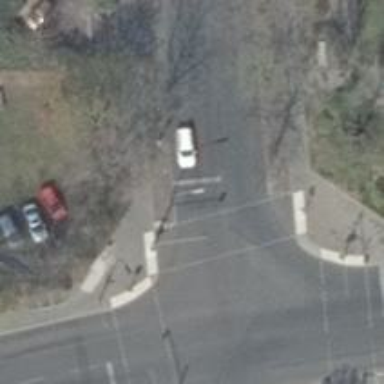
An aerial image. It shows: Tertiary road with asphalt surface. It has sidewalks on both sides and dedicated cycle tracks on both sides as well.